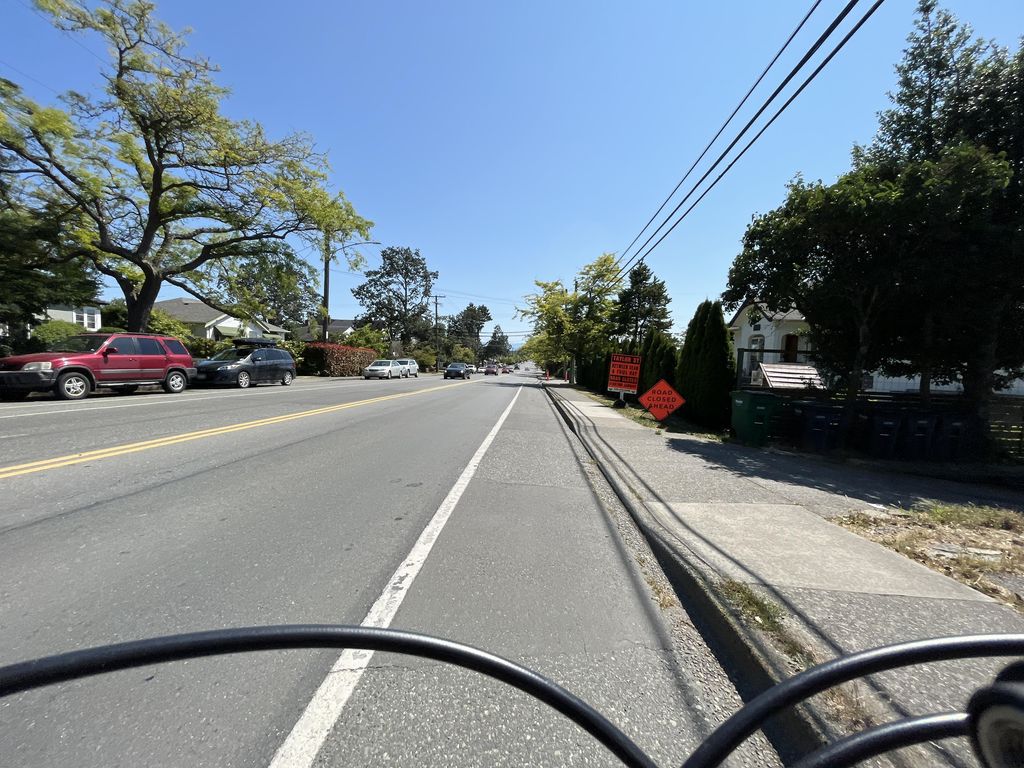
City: victoria